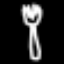
Label: fork